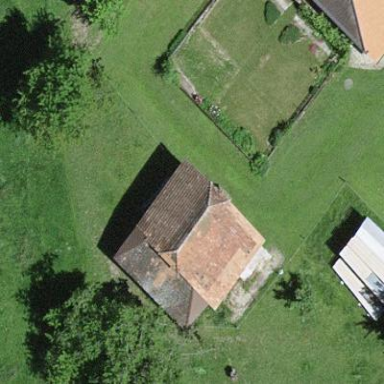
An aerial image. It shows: Barn.